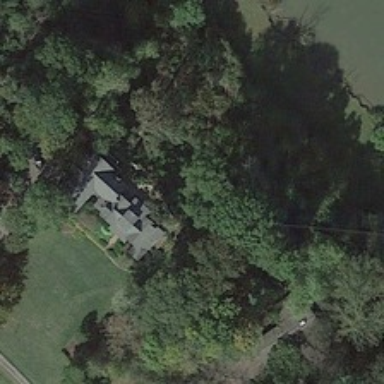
A building is surrounded by many green trees and some meadows .